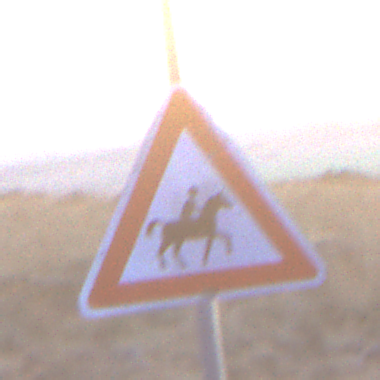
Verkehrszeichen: ReiterLinks
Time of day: SunriseSunset
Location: Outdoor (Nature)
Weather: Clear
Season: NotSpecified
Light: Natural